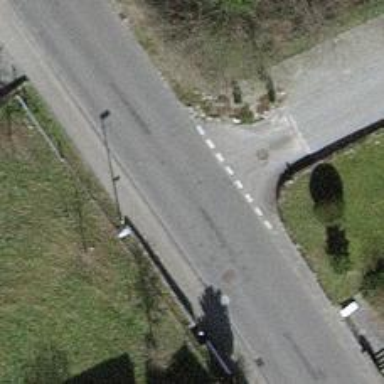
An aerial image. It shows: Unclassified road with asphalt surface.